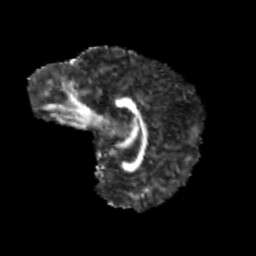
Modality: FA
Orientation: sagittal
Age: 10
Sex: female
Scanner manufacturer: siemens
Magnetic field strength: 3 T
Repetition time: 3.8 s
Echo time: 0.07 s